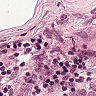
Metastatic tissue present: no